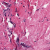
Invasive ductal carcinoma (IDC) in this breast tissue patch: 0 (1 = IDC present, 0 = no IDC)